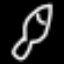
Label: leaf